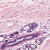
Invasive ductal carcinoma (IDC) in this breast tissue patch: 0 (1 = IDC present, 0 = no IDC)